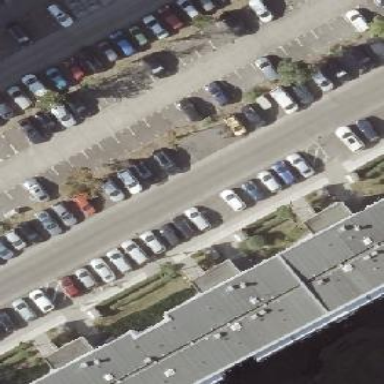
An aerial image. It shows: Street-side parking area.